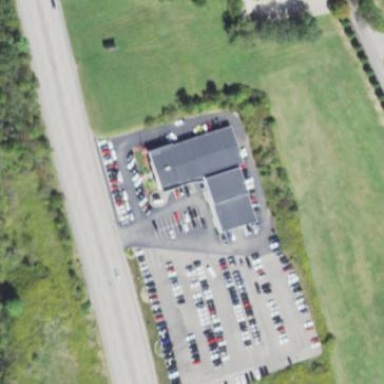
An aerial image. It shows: Car shop building.